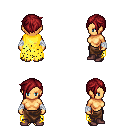
a pixel art fantasy rpg character, female body template, human, tanned skin, yellow tattered cape, robe skirt, brunette pixie cut hairstyle, white cloth bandages, maroon shoes, four views (front, back, left, right), 2x2 character sprite sheet, small pixel art, hard edges, no anti-aliasing